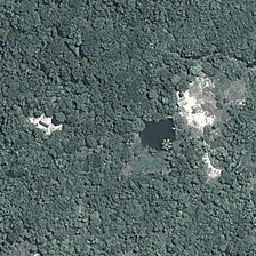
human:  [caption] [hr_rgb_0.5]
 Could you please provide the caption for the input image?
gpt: There is a small pond in the green forest.

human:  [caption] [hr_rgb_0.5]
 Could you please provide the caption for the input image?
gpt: this piece of the green forest is dense .

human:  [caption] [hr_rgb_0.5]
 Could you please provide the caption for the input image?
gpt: This forest is green and dense.

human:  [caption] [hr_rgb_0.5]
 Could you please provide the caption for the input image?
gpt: There is a small pond in a green forest.

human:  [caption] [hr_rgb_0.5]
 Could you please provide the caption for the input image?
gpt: The forest is green and dense.